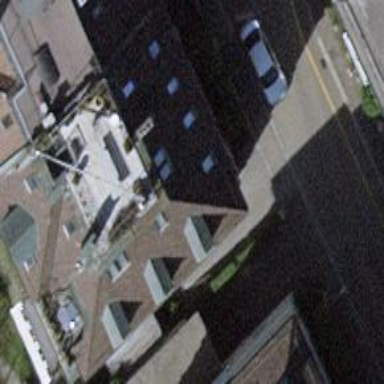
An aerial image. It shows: Half-hipped roof building.